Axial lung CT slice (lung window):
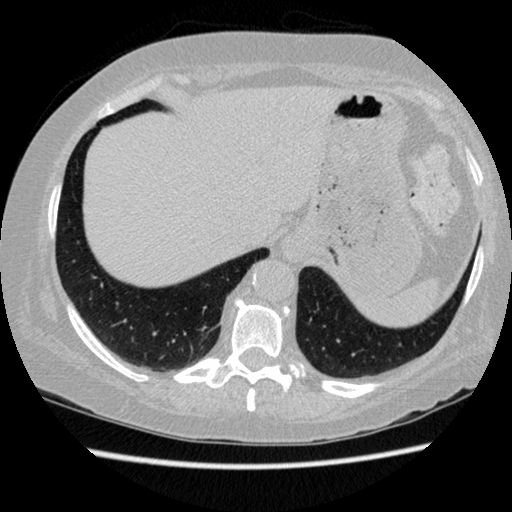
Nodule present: no